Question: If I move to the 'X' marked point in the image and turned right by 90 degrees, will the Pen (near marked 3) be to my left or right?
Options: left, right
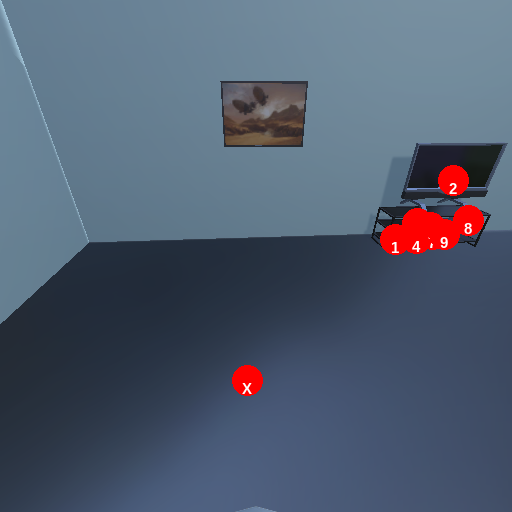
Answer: left